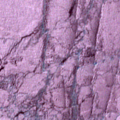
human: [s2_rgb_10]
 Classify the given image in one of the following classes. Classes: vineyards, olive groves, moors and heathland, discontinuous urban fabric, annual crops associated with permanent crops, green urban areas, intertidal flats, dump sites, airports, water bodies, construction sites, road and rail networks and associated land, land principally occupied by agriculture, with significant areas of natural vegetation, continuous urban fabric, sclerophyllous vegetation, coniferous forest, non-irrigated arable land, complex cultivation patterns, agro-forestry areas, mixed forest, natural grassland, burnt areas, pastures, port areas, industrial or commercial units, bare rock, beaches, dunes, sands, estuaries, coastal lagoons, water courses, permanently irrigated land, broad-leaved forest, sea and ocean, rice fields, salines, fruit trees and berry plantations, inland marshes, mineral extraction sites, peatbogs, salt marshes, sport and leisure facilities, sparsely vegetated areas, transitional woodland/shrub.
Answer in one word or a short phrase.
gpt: sea and ocean